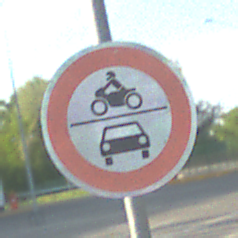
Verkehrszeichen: VerbotKraftfahrzeuge
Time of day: MorningAfternoon
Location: Outdoor (Suburban)
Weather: PartlyCloudy
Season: NotSpecified
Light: Natural